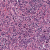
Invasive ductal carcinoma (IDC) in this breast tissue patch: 1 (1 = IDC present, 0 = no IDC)